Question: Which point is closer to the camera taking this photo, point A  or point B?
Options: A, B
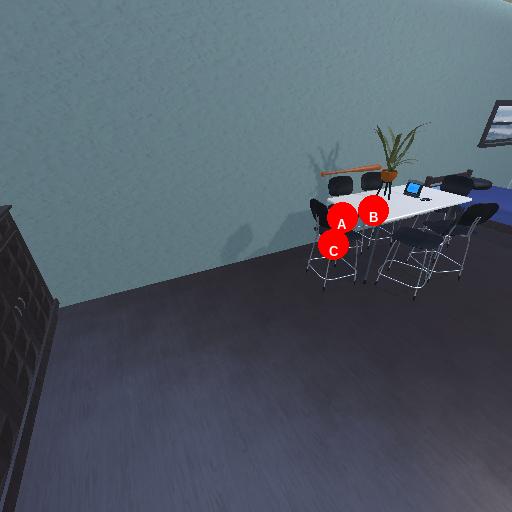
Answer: A